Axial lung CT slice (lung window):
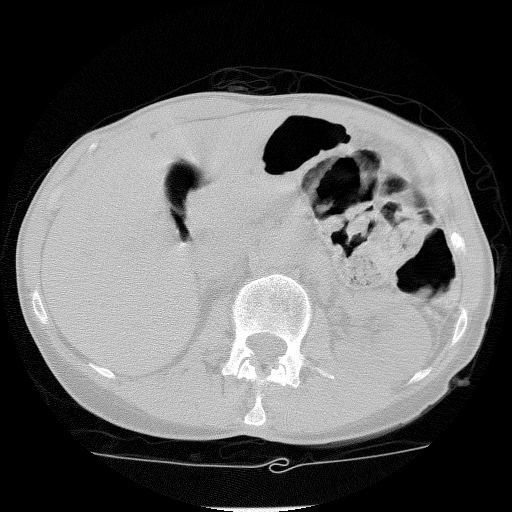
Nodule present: no